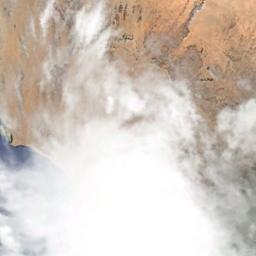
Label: cloud